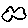
Label: cloud